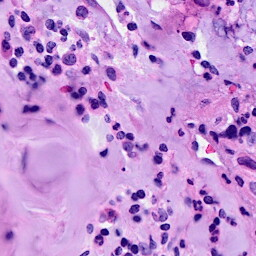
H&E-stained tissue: Breast